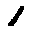
Label: 1